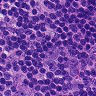
Metastatic tissue present: no